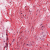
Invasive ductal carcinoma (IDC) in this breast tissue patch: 0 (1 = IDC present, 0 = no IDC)